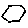
Label: hexagon